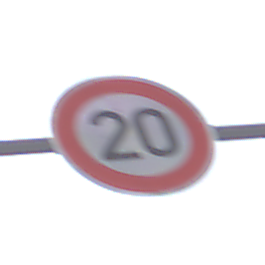
Verkehrszeichen: Geschwindigkeit20
Umgebung: Outdoor, RoadRail
Tageszeit: Midday
Wetter: PartlyCloudy
Licht: Natural
Jahreszeit: NotSpecified
Kontrast: LowContrast